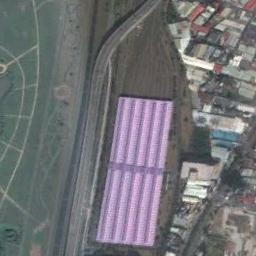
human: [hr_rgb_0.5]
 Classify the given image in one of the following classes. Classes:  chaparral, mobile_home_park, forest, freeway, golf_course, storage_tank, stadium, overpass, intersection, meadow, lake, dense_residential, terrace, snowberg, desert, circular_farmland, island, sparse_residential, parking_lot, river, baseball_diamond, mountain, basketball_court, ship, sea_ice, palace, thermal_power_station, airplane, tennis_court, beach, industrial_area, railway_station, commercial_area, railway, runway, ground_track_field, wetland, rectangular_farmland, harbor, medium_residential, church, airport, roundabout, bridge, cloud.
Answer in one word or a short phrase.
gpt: railway_station